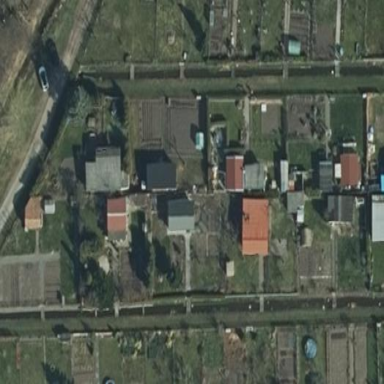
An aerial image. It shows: Area designated for allotments.